Field crop: maize
Growth stage: 2
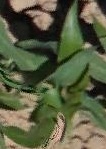
Species: maize